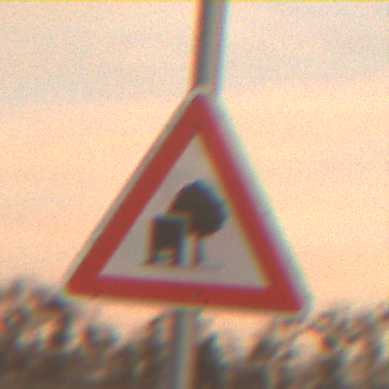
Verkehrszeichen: UnzureichendesLichtraumprofil
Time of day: SunriseSunset
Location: Outdoor (Nature)
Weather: PartlyCloudy
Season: NotSpecified
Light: Natural